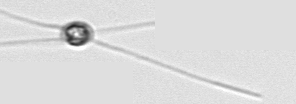
Label: Chaetoceros_danicus